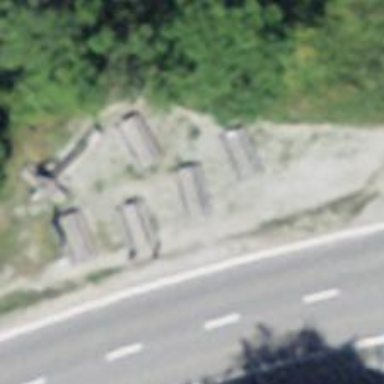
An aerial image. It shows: Picnic table located in leisure land area.